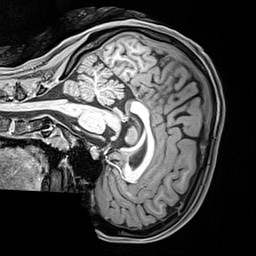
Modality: T1w
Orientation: sagittal
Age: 19
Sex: female
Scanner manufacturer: siemens
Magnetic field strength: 3 T
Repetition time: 2.4 s
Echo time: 0.00217 s